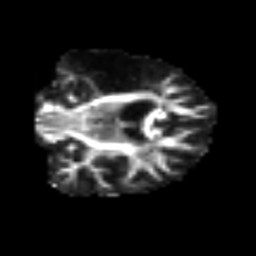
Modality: FA
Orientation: coronal
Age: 54
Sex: male
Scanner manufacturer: siemens
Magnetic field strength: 3 T
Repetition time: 4.4 s
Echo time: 0.1 s